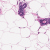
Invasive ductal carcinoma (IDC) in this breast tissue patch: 0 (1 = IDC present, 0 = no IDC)